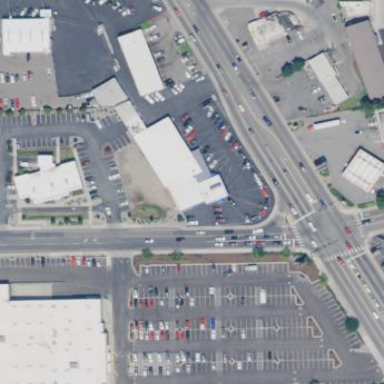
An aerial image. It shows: Building that houses car shop.